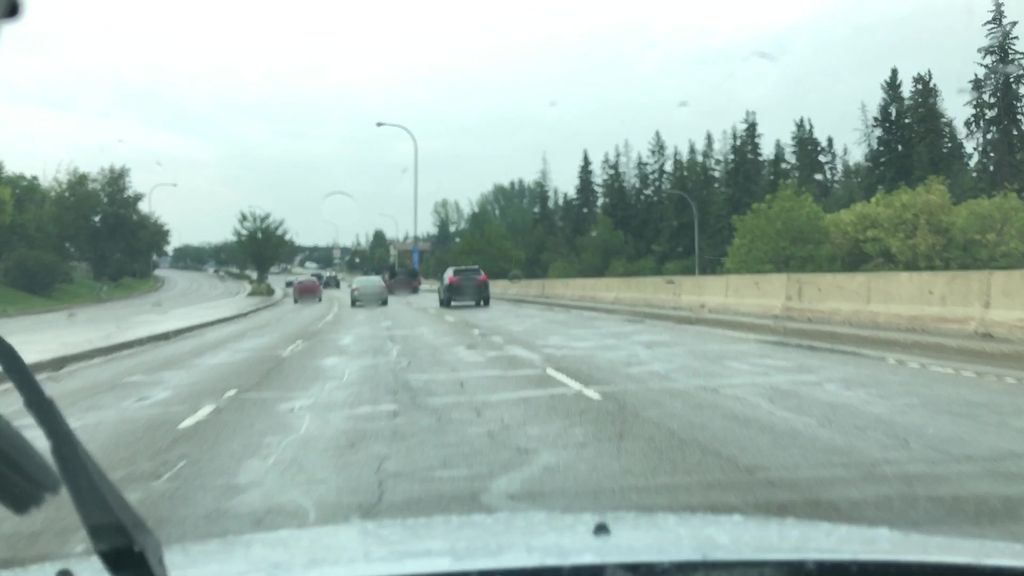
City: edmonton